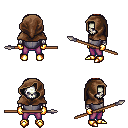
a pixel art fantasy rpg character, male body template, skeleton, steel chest armor, magenta pants, brunette long mohawk hairstyle, cloth hood, gold gloves, gold boots, spear, four views (front, back, left, right), 2x2 character sprite sheet, small pixel art, hard edges, no anti-aliasing